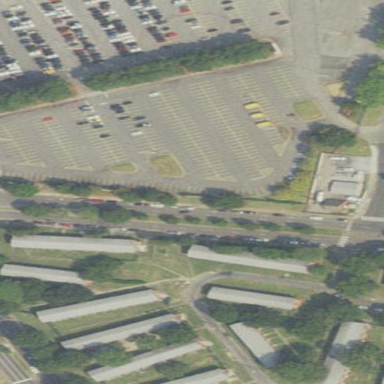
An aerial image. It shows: Parking area with surface.